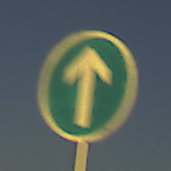
Verkehrszeichen: VorgeschriebeneFahrtrichtungGeradeaus
Umgebung: Outdoor, Nature
Tageszeit: SunriseSunset
Wetter: Clear
Licht: Natural
Jahreszeit: NotSpecified
Kontrast: HighContrast